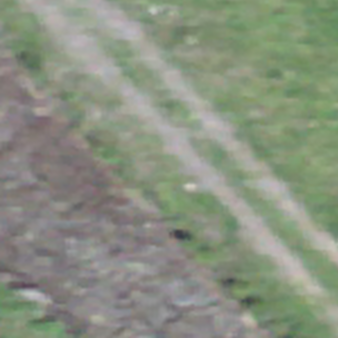
Label: other